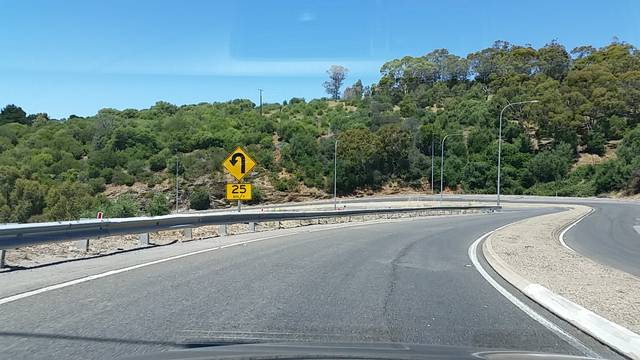
Region: Australia
Coordinates: -34.969, 138.667